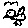
Label: bird